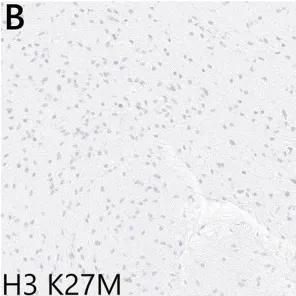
Representative microscopic features from the intraoperative biopsy sample. Immunohistochemistry for H3 K27M was negative.
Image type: pathology (immunostaining)